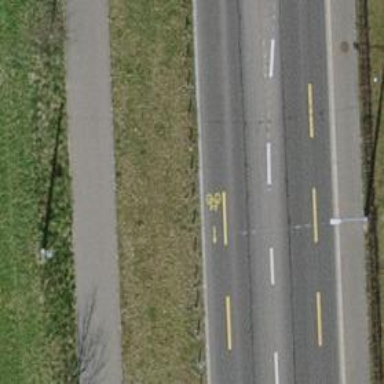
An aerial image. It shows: Bollard.